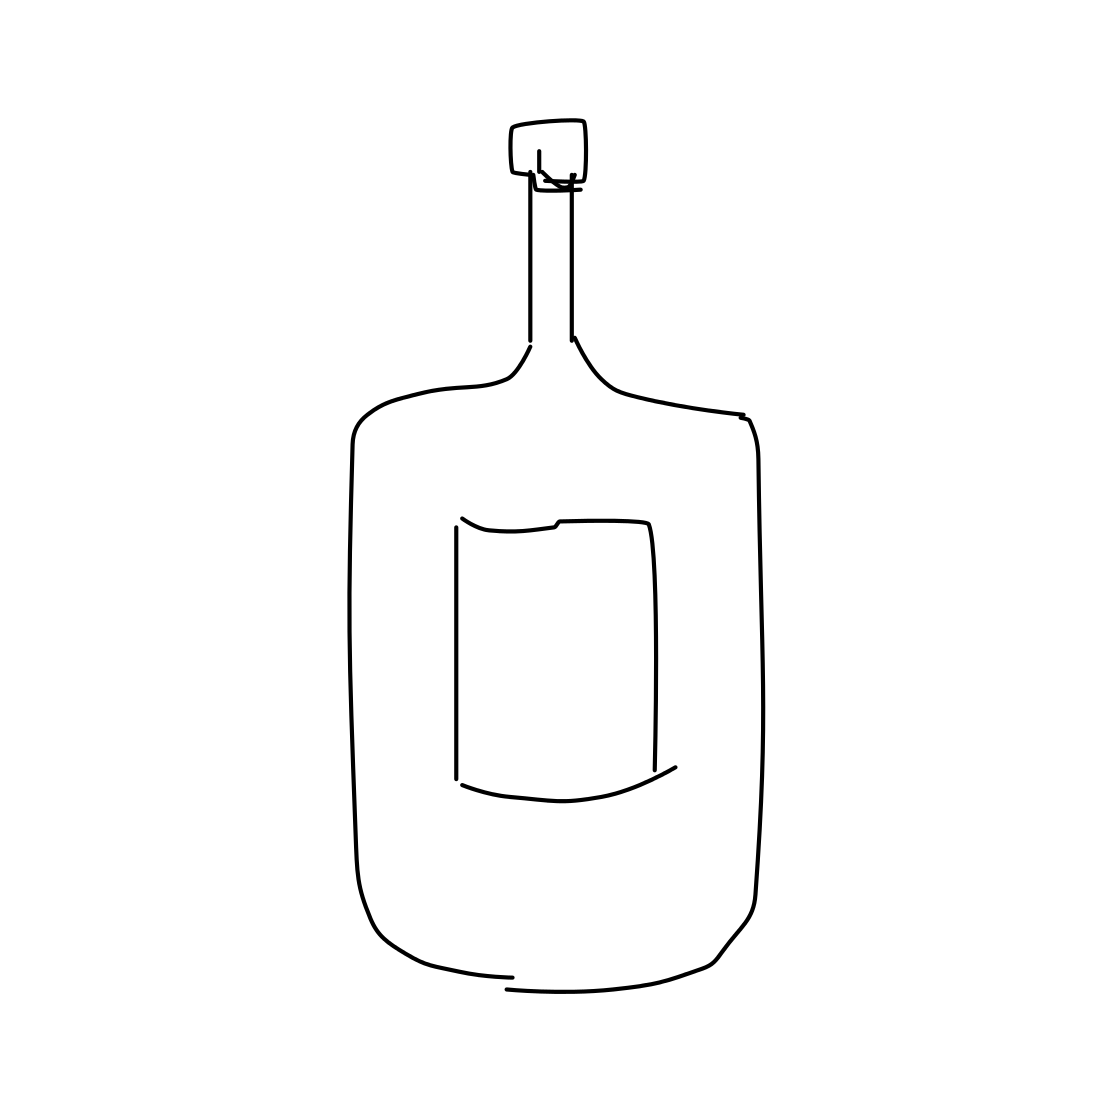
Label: wine-bottle